Question: What is the color of the ball at (2, 4, 3)? The answer is the name of the color, with the first letter capitalized. You can choose an answer from Red, Green, Orange, Cyan, Purple, Blue and Yellow.
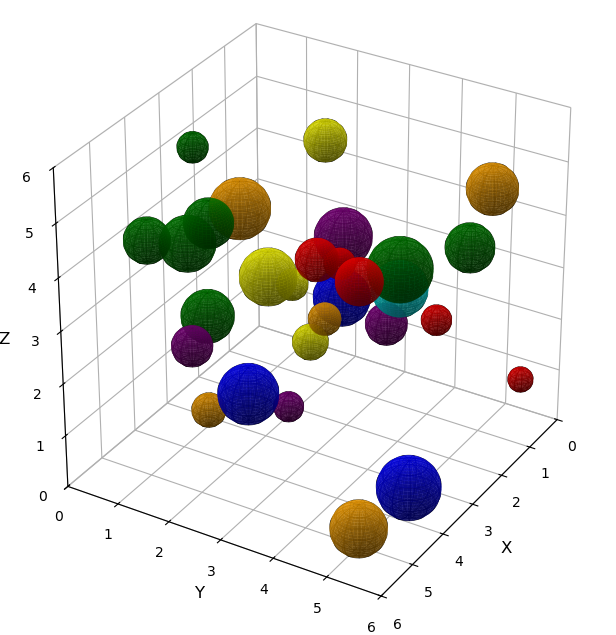
Answer: Cyan